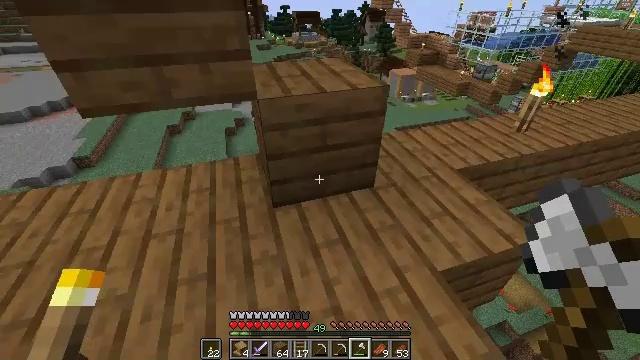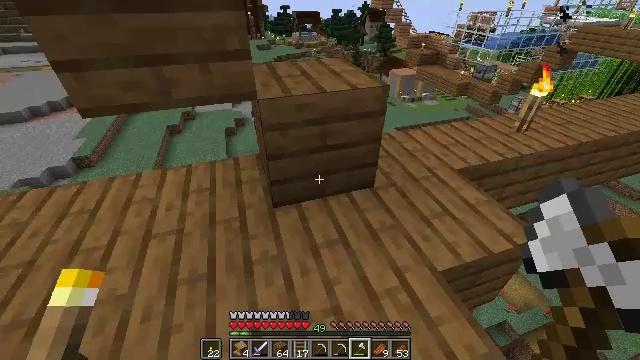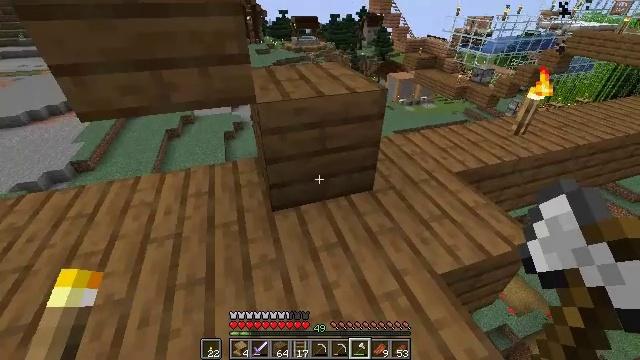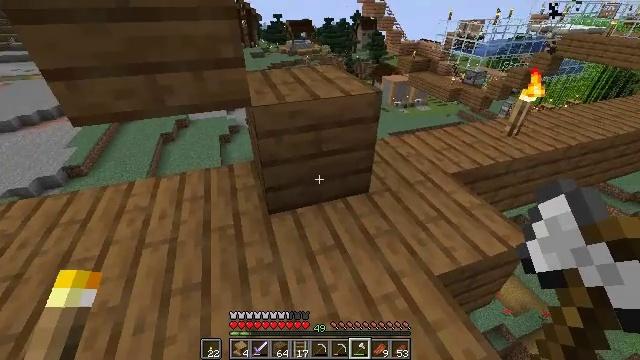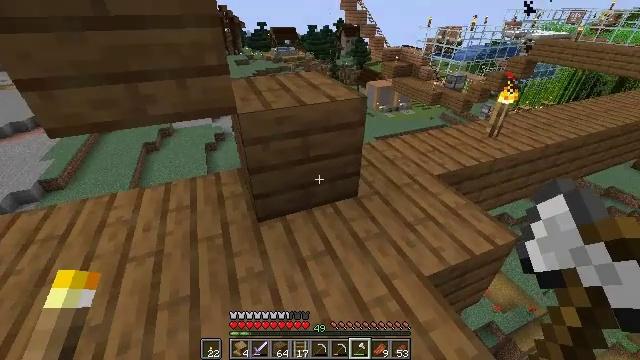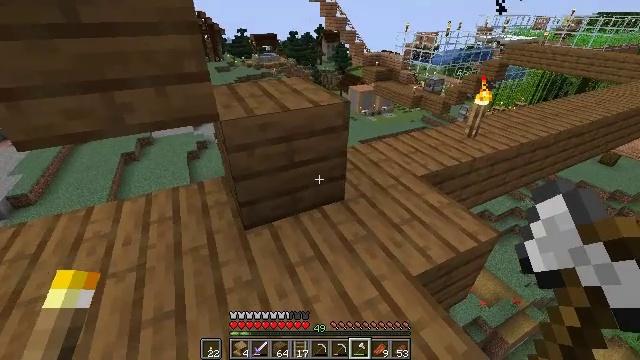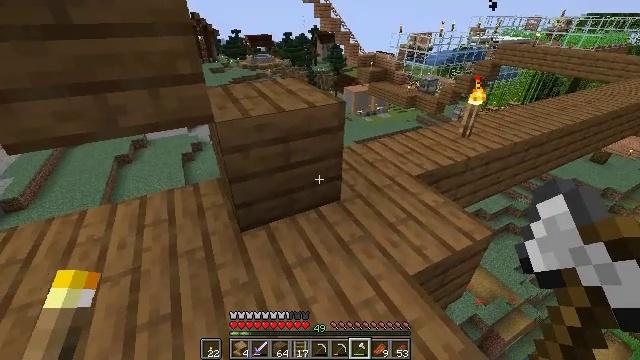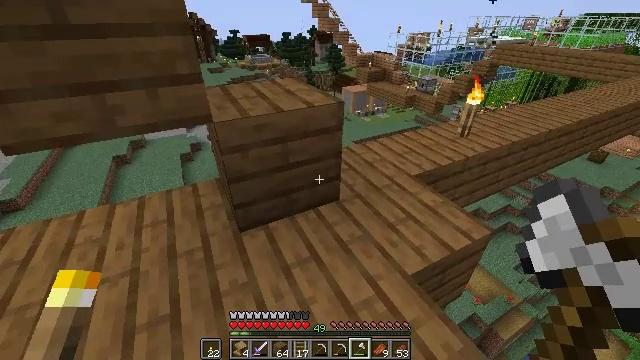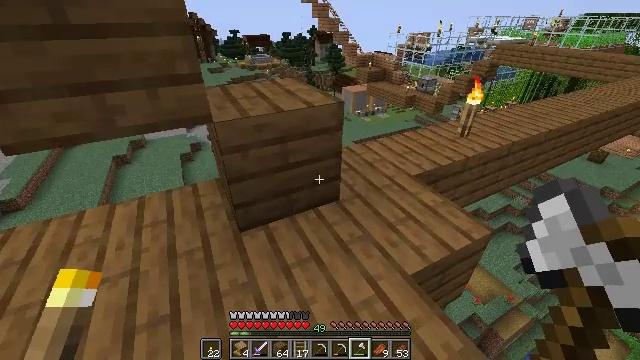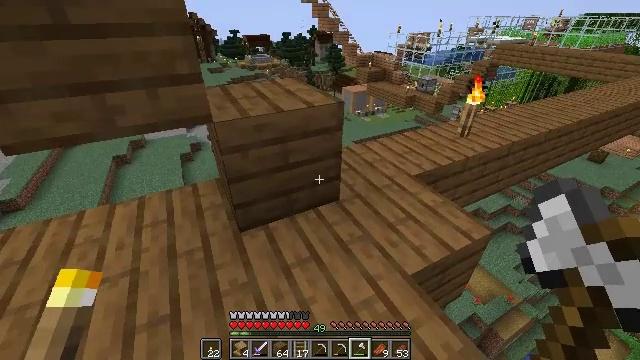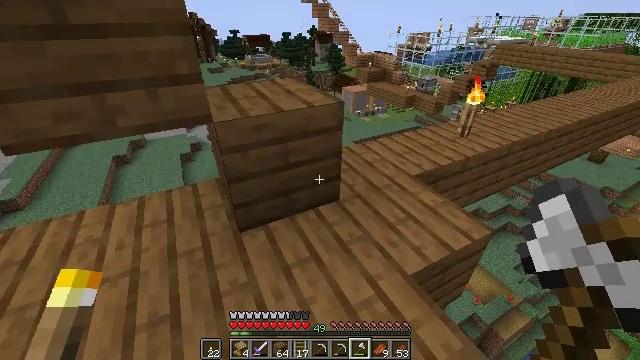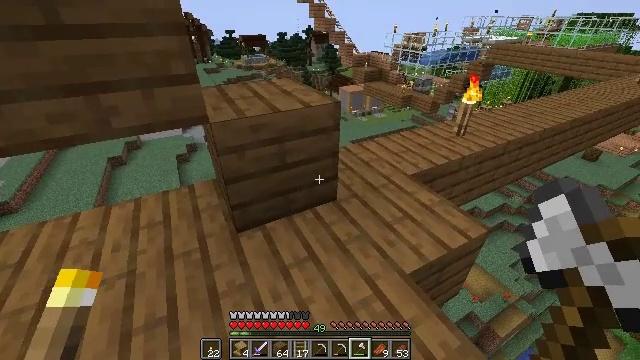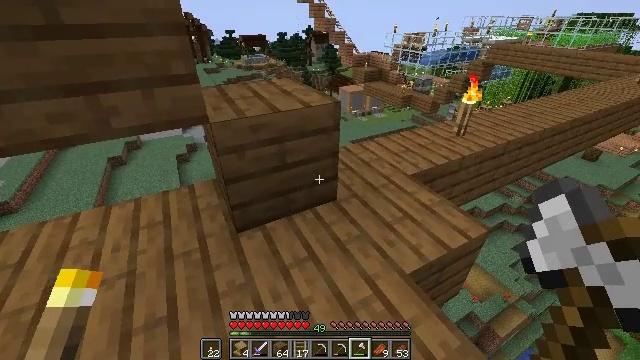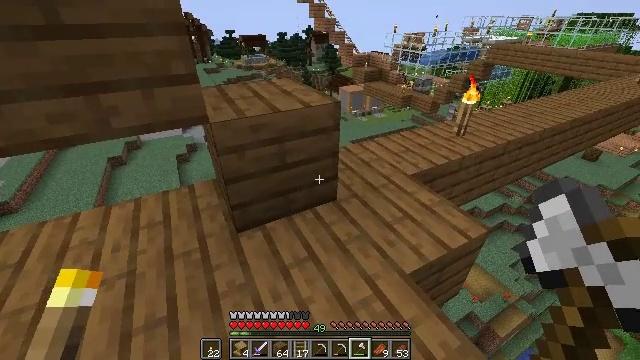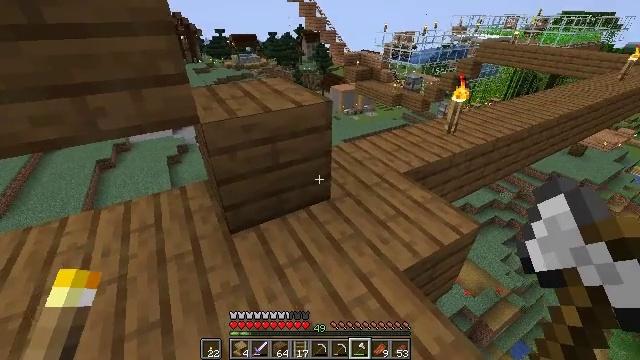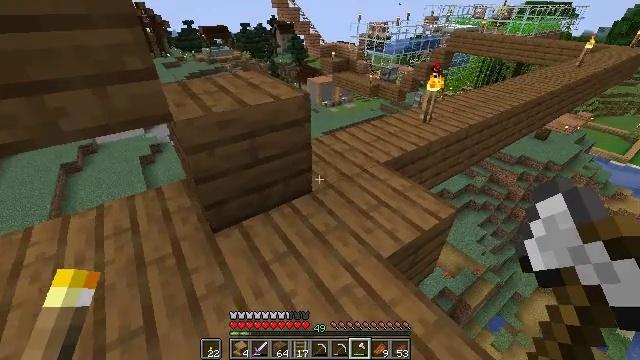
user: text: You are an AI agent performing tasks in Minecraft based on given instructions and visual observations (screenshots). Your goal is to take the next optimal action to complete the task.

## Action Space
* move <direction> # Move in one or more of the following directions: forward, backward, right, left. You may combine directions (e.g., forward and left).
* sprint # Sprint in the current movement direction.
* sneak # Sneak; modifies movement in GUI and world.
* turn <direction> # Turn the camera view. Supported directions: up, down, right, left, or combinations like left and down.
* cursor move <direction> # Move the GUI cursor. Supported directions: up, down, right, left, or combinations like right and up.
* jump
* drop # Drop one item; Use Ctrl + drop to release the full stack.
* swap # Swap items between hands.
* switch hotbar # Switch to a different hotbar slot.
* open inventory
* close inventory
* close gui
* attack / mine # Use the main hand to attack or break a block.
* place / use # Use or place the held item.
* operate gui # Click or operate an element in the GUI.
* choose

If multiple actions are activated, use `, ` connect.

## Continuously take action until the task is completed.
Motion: motion action
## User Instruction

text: Get spruce planks back into your inventory.
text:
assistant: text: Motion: no_op
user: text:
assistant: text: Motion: no_op
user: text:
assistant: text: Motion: turn right
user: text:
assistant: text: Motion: turn right and up
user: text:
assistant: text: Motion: turn right and up
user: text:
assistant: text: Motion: turn right
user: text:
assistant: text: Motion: no_op
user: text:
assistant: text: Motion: no_op
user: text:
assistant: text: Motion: no_op
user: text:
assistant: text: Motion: no_op
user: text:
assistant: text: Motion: no_op
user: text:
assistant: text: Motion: no_op
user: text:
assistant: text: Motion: no_op
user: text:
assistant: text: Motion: turn right
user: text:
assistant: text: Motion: turn right and down
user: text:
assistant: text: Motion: turn right and down
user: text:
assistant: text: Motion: move forward, turn right and down
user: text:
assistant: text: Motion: move forward, turn right and down
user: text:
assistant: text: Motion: move forward, turn right and down
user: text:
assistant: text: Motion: turn down
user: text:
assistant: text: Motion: turn down
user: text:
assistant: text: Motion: turn down
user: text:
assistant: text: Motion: turn down, attack / mine
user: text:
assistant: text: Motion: attack / mine
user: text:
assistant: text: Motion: attack / mine
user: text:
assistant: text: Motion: turn left, attack / mine
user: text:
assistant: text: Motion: attack / mine
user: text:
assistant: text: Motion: attack / mine
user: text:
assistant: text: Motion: attack / mine
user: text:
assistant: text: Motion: attack / mine